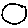
Label: circle